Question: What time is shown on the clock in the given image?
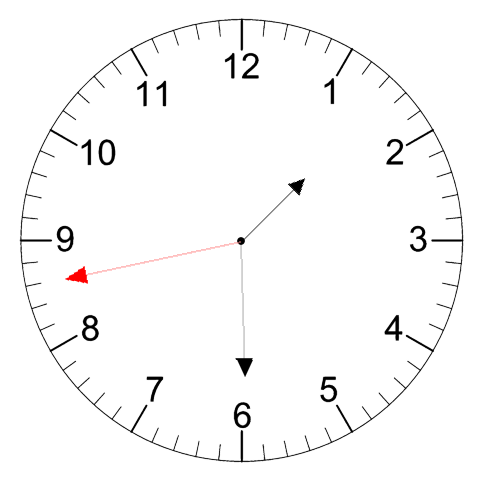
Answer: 01:29:43